Interaction volume radius: 5 \u00c5
Interaction volume height: 30 \u00c5
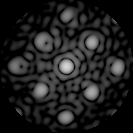
Disorder parameter: 0.193